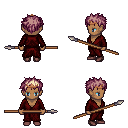
a pixel art fantasy rpg character, female body template, human, dark skin, red robe, magenta pants, white blonde bedhead hairstyle, bronze tiara, maroon shoes, spear, four views (front, back, left, right), 2x2 character sprite sheet, small pixel art, hard edges, no anti-aliasing